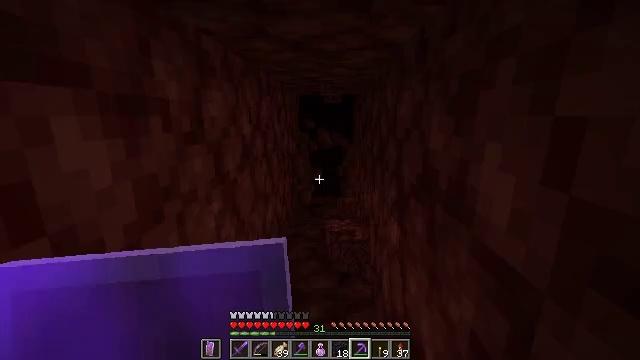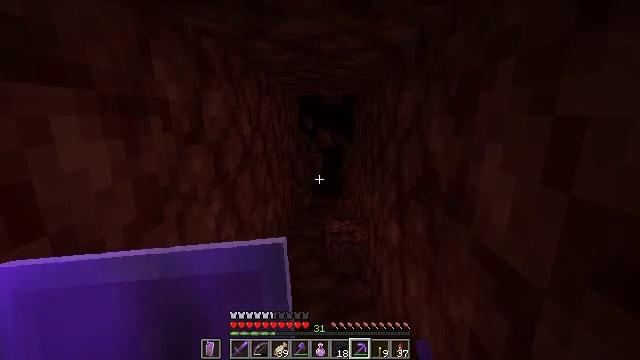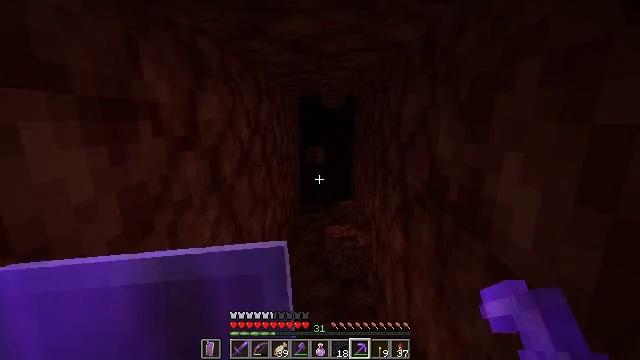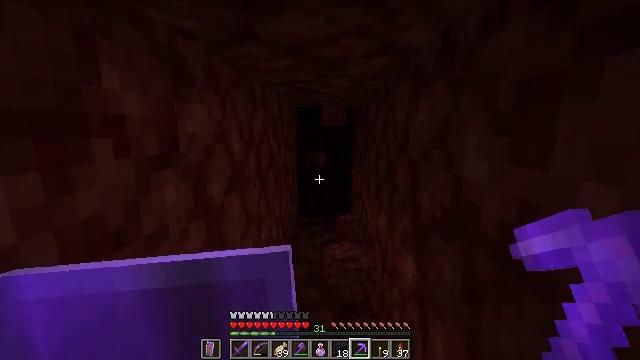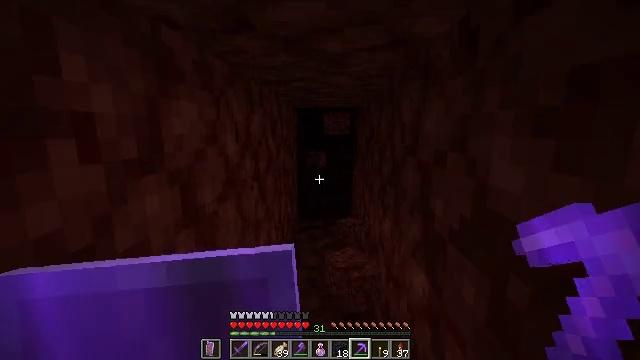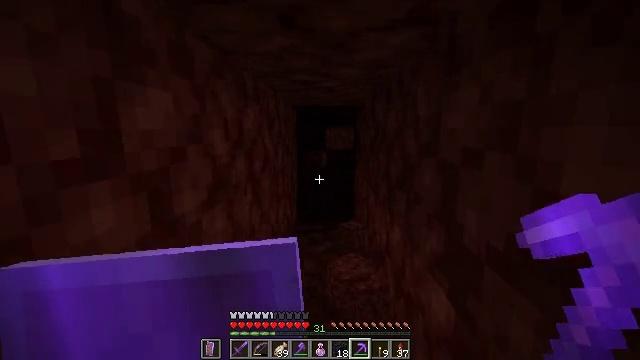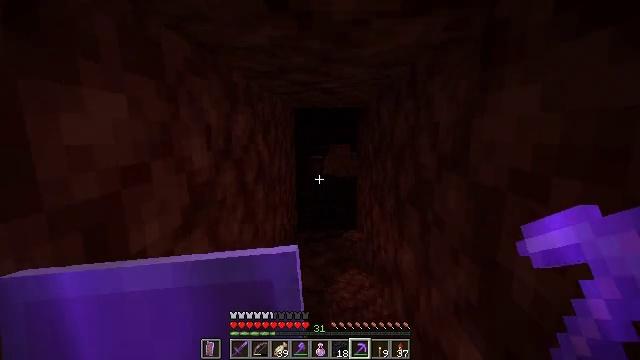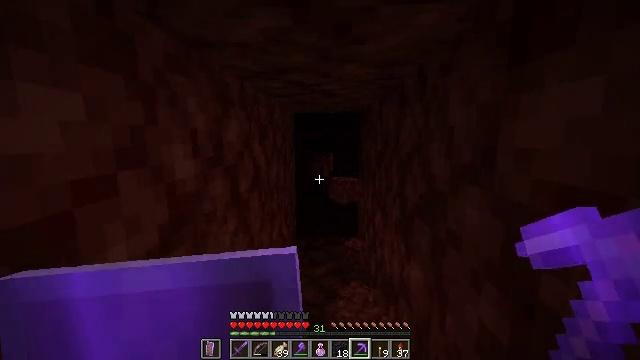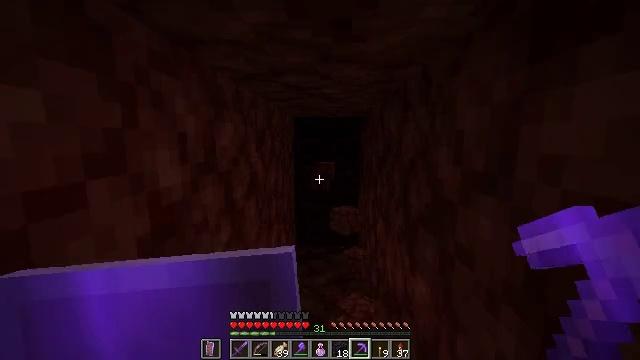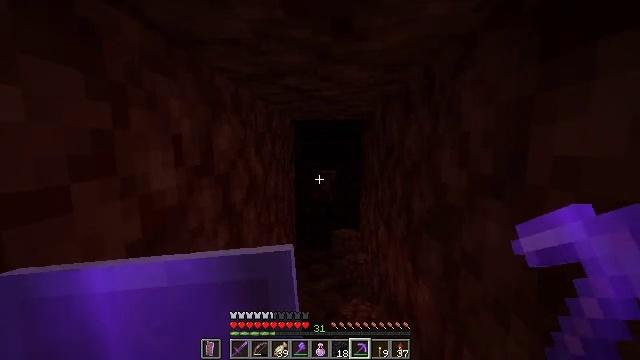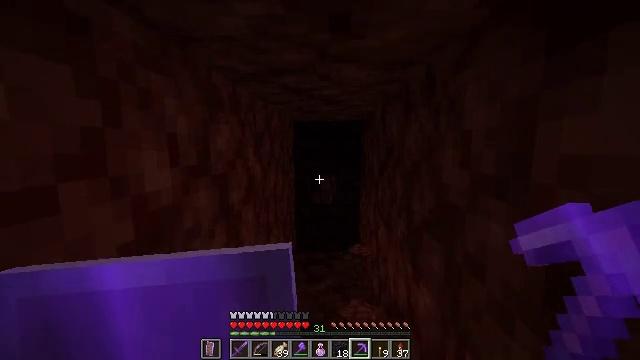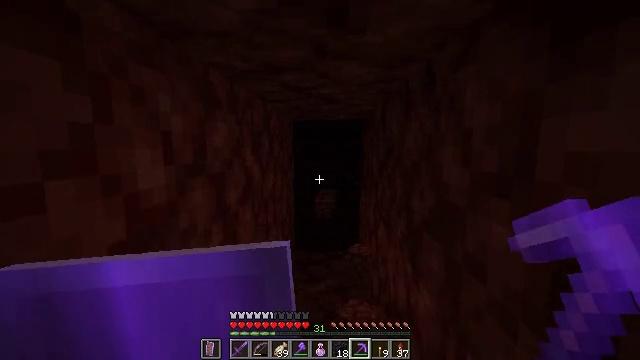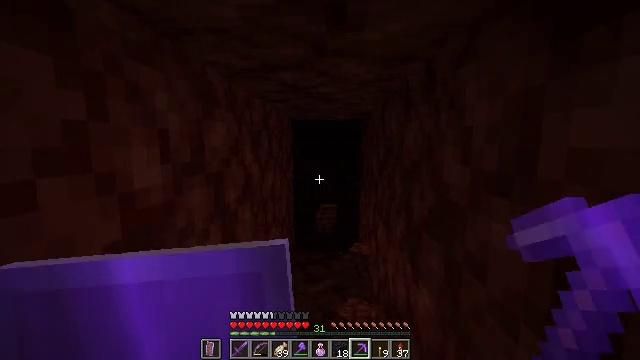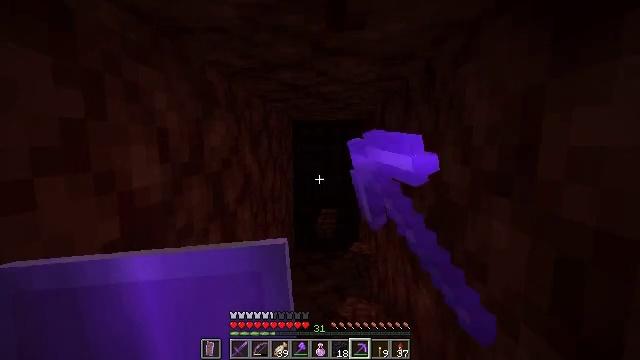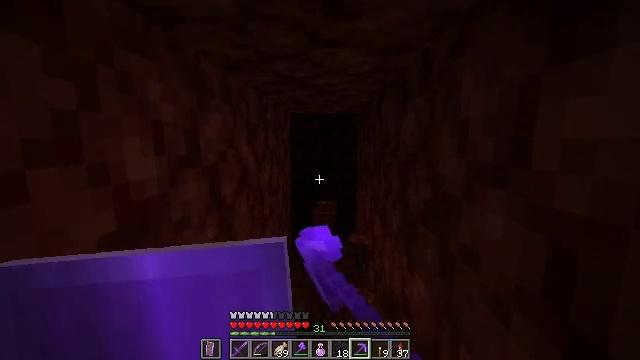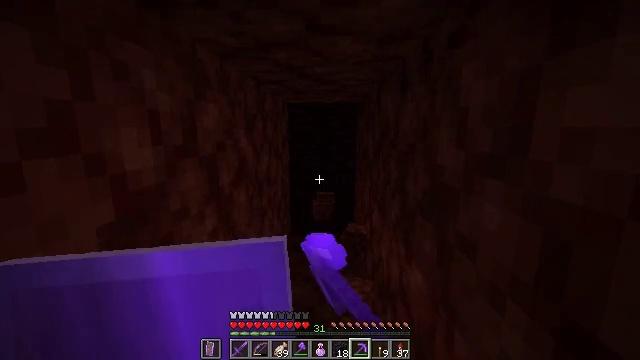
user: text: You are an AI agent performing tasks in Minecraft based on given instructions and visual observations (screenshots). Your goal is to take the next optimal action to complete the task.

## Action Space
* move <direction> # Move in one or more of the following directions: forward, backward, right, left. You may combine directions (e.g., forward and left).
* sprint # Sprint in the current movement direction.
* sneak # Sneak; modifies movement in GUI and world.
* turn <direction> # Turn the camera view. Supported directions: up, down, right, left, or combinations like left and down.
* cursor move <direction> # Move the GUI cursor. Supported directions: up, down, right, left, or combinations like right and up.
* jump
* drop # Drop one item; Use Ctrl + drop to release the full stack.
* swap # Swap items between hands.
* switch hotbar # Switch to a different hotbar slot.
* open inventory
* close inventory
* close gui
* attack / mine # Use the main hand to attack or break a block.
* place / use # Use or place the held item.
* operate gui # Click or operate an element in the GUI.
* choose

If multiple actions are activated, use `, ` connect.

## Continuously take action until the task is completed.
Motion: motion action
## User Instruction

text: Break the nether bricks in a fortress.
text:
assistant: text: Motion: attack / mine
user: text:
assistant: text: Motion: move forward, attack / mine
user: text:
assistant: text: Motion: move forward, turn up
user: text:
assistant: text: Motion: move forward
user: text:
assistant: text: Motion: move forward
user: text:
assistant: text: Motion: move forward
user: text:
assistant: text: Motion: no_op
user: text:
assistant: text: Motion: turn up
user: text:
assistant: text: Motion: no_op
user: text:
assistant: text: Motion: no_op
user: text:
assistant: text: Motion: no_op
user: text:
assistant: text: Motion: attack / mine
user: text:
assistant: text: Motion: attack / mine
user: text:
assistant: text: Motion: turn down, attack / mine
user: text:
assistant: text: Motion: turn down, attack / mine
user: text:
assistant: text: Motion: attack / mine
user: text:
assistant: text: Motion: attack / mine
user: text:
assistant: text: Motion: attack / mine
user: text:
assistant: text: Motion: move forward, attack / mine
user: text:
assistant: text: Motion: move forward, attack / mine
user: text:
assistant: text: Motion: move forward, turn up, attack / mine
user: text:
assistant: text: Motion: move forward, turn up, attack / mine
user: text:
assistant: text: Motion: move forward, attack / mine
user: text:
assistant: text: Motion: move forward, attack / mine
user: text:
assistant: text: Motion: move forward, attack / mine
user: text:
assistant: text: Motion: move forward, attack / mine
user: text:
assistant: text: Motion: move forward, attack / mine
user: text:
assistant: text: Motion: attack / mine
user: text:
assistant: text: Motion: attack / mine
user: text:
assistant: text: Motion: no_op